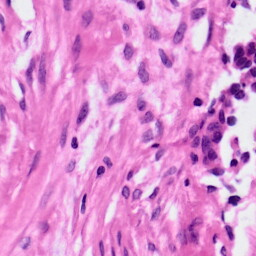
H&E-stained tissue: Ovarian